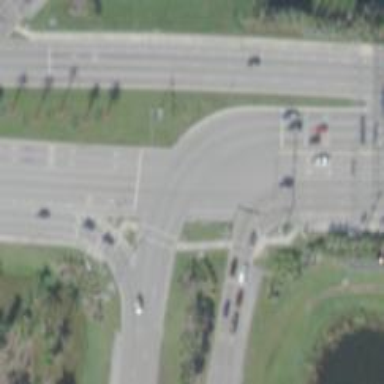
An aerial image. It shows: Asphalt road with primary link designation.